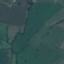
Label: Pasture